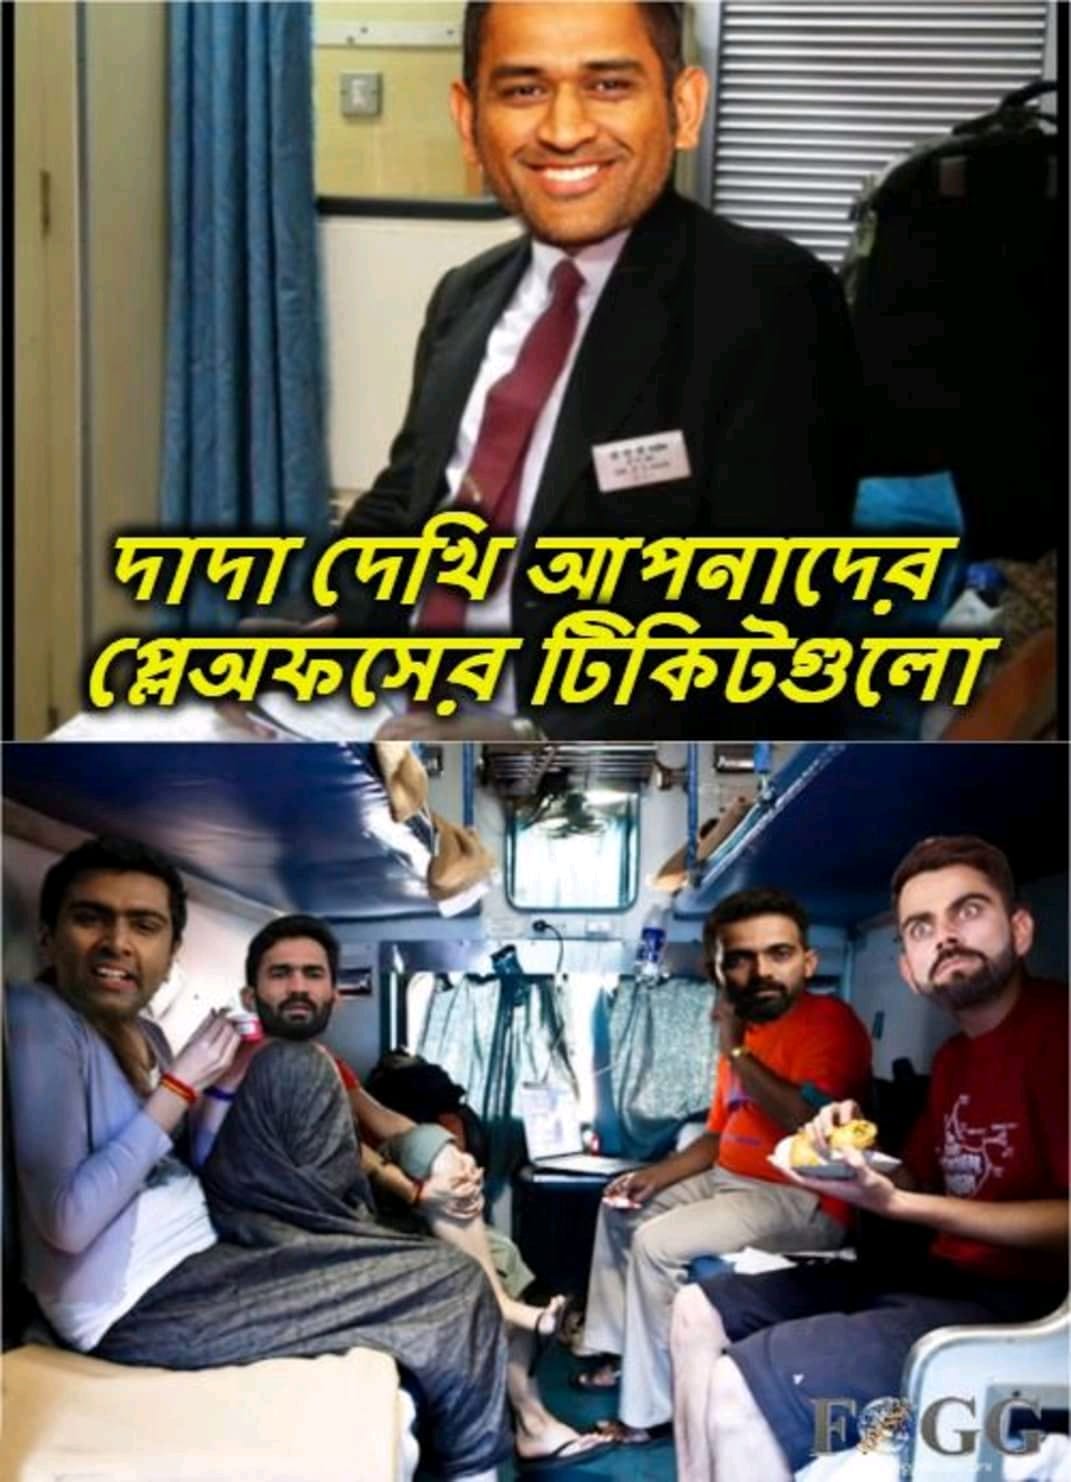
Caption: দাদা দেখি আপনাদের প্লেঅফসের টিকিটগুলো
Label: non-hate